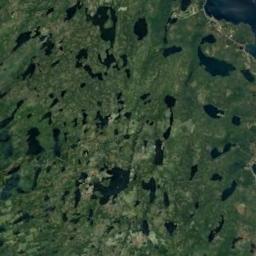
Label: wetland